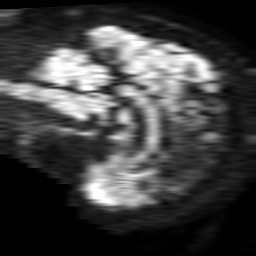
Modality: TRACE
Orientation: sagittal
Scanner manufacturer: philips
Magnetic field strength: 1.5 T
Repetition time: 3.412 s
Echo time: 0.06922 s